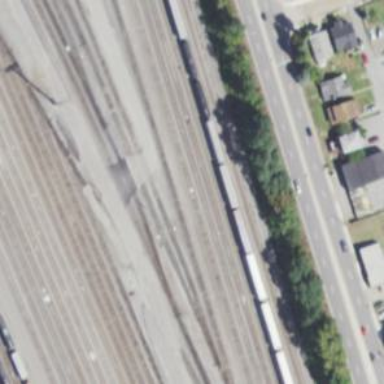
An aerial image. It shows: Railway siding for service.